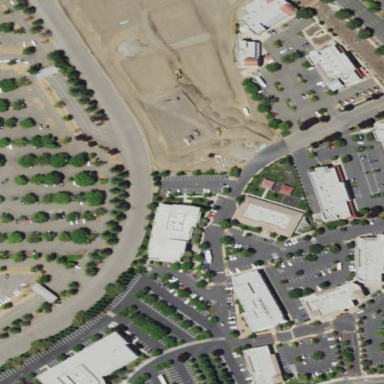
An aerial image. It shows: Retail area.